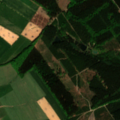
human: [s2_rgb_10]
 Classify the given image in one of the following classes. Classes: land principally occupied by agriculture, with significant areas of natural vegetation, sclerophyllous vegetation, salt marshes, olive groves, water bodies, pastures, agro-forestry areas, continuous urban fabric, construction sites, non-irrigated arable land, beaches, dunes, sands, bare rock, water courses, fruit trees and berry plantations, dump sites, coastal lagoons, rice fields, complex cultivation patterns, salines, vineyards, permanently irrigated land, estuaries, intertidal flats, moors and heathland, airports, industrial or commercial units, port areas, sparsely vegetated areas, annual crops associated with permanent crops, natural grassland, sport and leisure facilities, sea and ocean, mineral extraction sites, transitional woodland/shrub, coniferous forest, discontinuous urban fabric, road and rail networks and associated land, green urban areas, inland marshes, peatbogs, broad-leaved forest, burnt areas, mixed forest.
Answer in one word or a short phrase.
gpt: complex cultivation patterns, coniferous forest, mixed forest